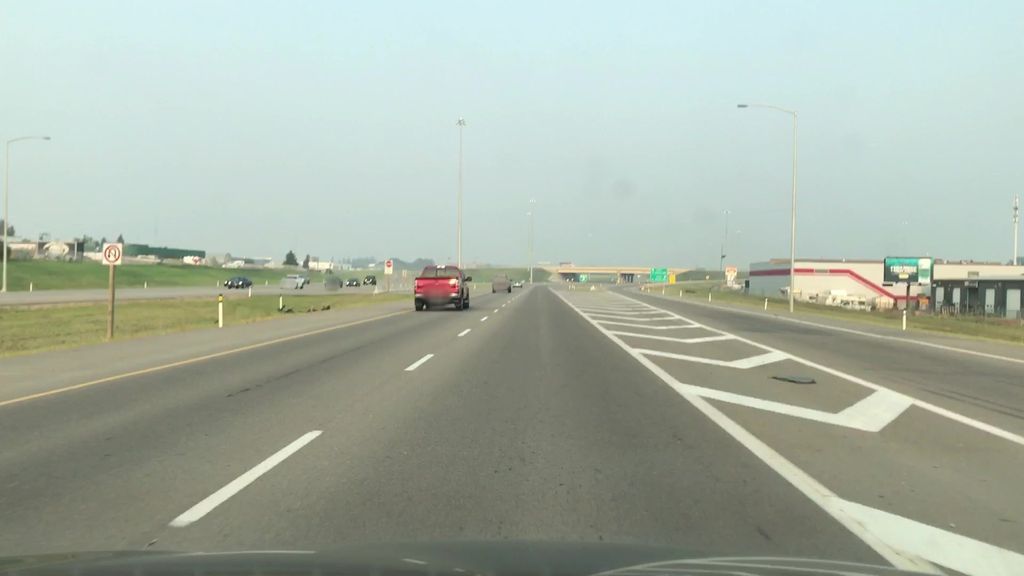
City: edmonton